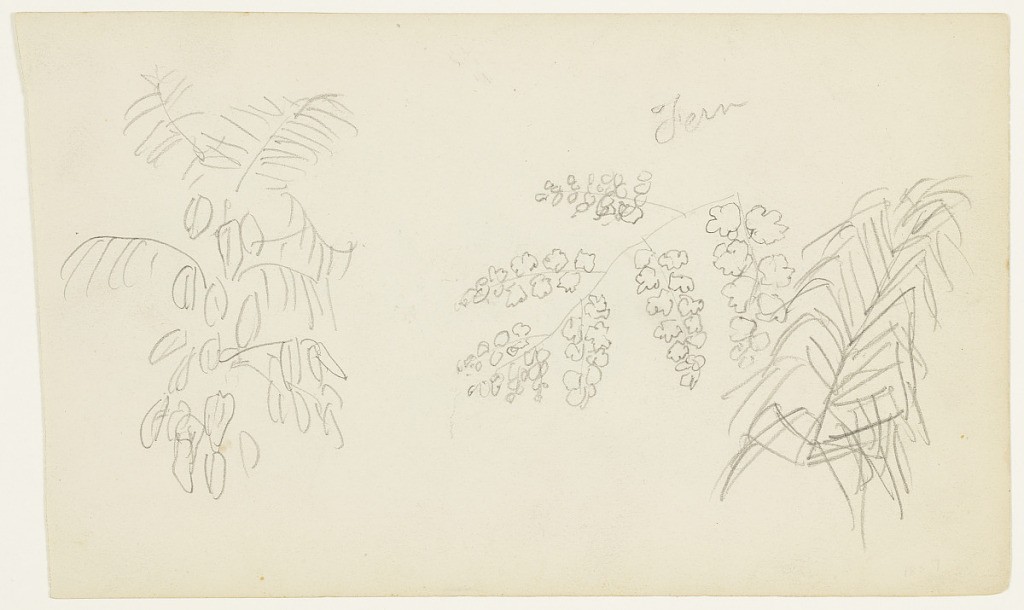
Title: Botanical Sketch of a Fern, Ecuador
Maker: Frederic Edwin Church, American, 1826–1900
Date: May–August 1857
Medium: Graphite on white wove paper
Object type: Drawing
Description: Botanical sketch showing three views of a fern. At right, two sketches of its leaves and stems are visible. At left, another sketch of the fern's leaves is included.